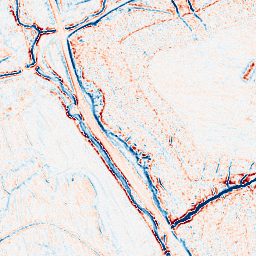
Category: multiscale
Decomposition family: dog_multiscale
Decomposition parameters: sigma_ratio: 1.4
n_scales: 3
base_sigma: 0.5
Upsampling method: bspline
Upsampling parameters: scale: 2
Upsampling scale: 2